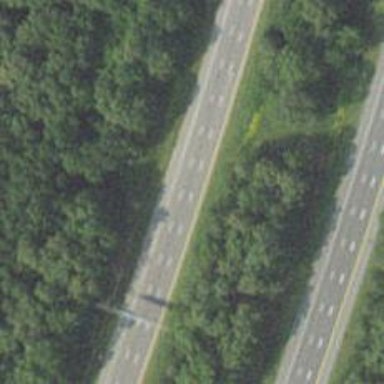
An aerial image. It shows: Asphalt motorway link.